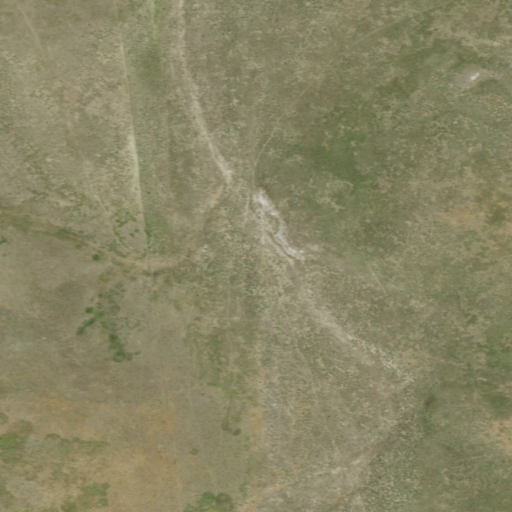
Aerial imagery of valley in Nebraska named Wolf Canyon containing only grassland